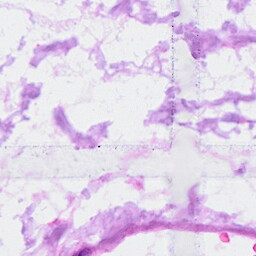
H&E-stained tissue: Ovarian